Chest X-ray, PA view. Patient: 53 years old, sex M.
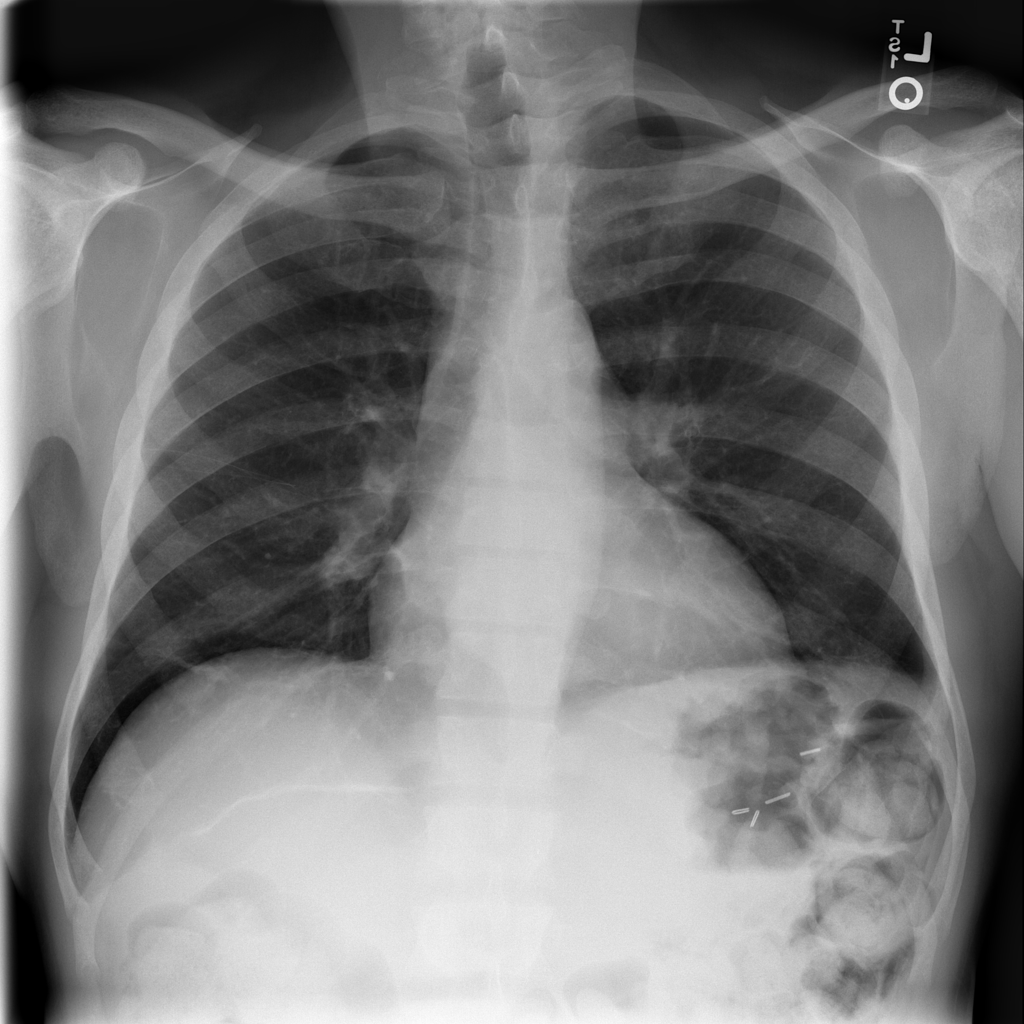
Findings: Atelectasis